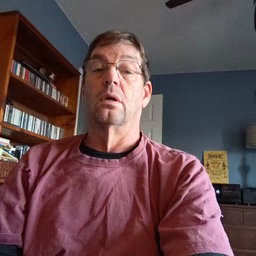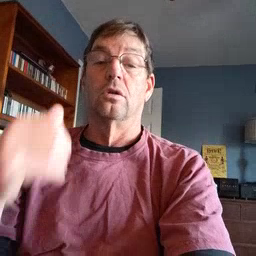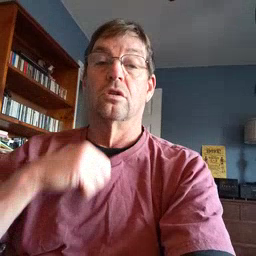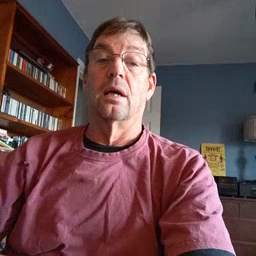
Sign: jacket